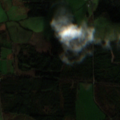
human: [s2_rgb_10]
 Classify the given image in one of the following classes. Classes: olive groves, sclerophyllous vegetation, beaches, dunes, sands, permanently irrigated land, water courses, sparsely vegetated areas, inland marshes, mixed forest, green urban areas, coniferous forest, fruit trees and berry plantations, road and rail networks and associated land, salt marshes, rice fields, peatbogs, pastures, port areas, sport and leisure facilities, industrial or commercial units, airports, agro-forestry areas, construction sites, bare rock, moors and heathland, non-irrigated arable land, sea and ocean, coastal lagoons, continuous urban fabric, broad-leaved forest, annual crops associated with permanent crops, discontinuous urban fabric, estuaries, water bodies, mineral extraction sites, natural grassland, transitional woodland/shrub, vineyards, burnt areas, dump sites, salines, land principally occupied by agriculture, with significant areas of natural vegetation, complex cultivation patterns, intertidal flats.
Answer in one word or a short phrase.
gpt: pastures, coniferous forest